Question: I deploy an angular project on GitHub successfully but when I click on the link of the project documentation appear instead of project How can I open the project on browser. the link of the project is <URL>

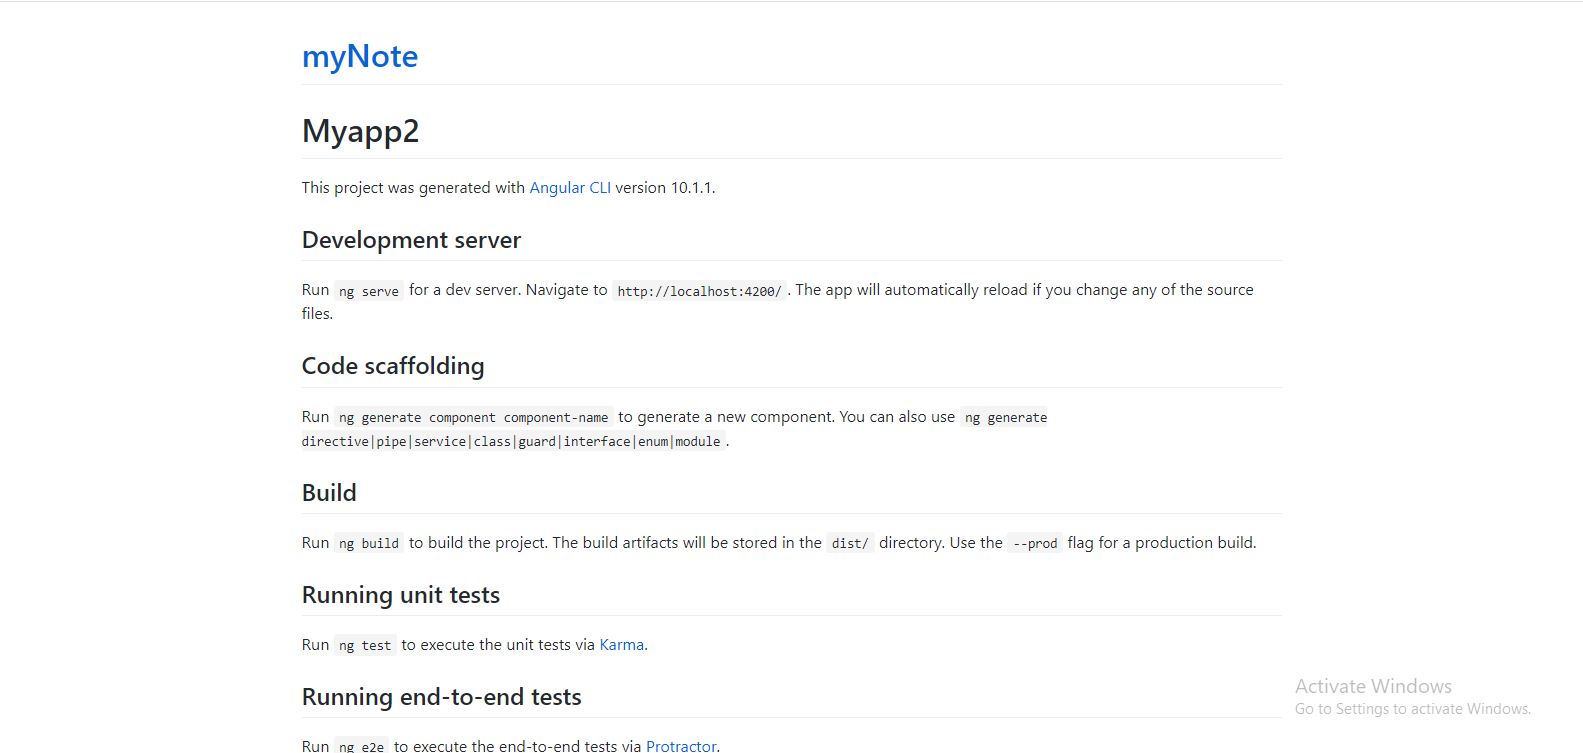
Answer: I have faced the similar issue long back with my repository. You can check these steps:
1. navigate to repository
2. Go to settings of your repository
3. In the options section, navgate to github pages.
4. In the source select "root" as shown below.
5. Then check it once.
<URL>